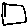
Label: square